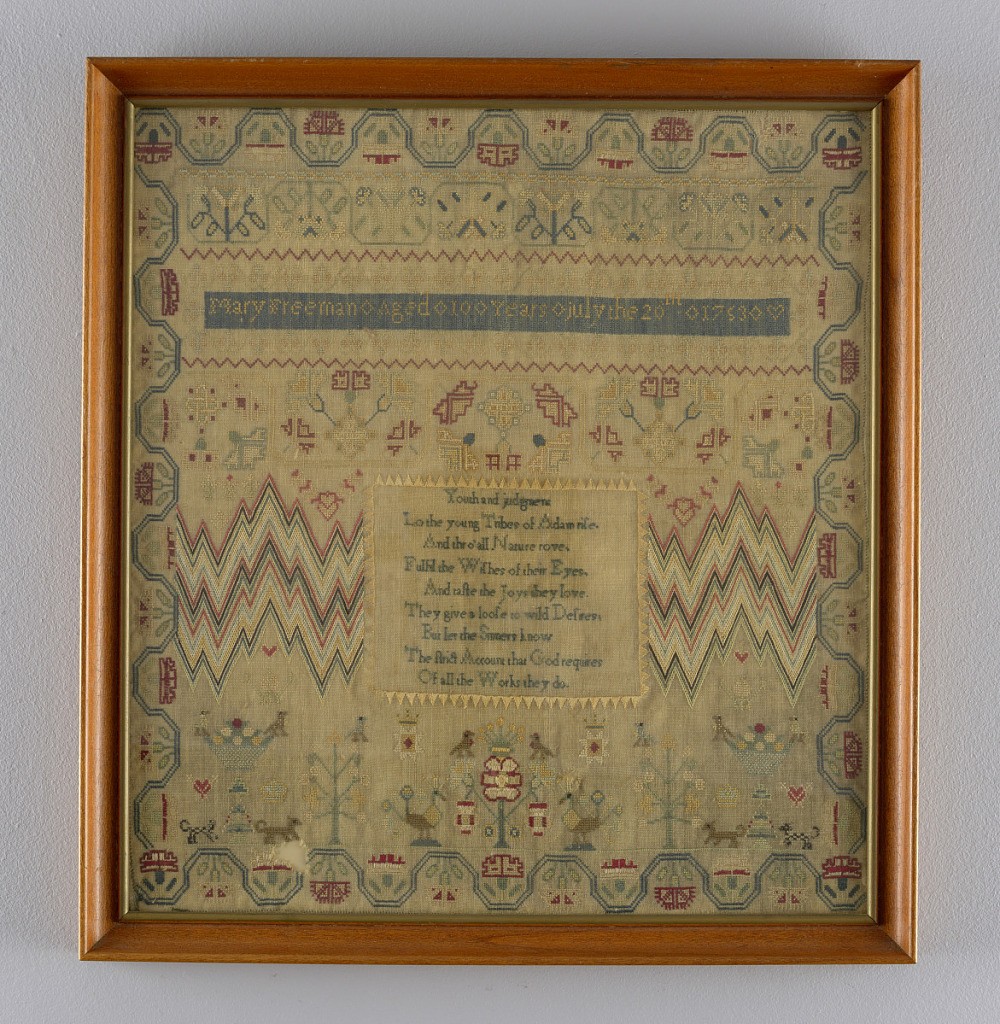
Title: Sampler
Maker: Mary Freeman, English
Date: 1753
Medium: silk, wool Technique:embroidered in cross stitch and flame stitch on plain weave foundation
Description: Very finely worked in colored silk on a fine wool ground. Running vine border, bargello panels, and a verse, "Youth and judgement."